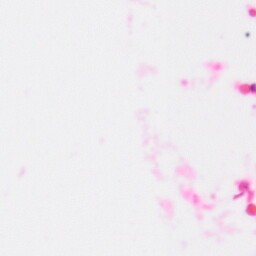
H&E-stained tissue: Colon